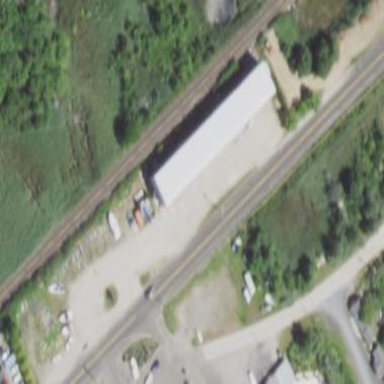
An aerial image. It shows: Warehouse.